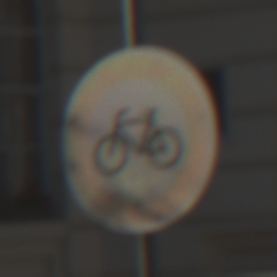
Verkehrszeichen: VerbotRadverkehr
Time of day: MorningAfternoon
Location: Outdoor (Urban)
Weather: PartlyCloudy
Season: NotSpecified
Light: Natural